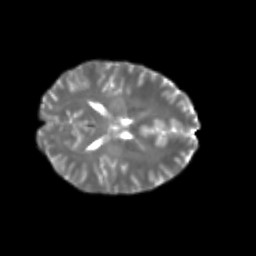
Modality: T2w
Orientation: axial
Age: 23
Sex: female
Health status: healthy
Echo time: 0.074 s